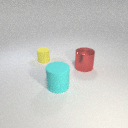
large cyan rubber cylinder to the left of large red metal cylinder